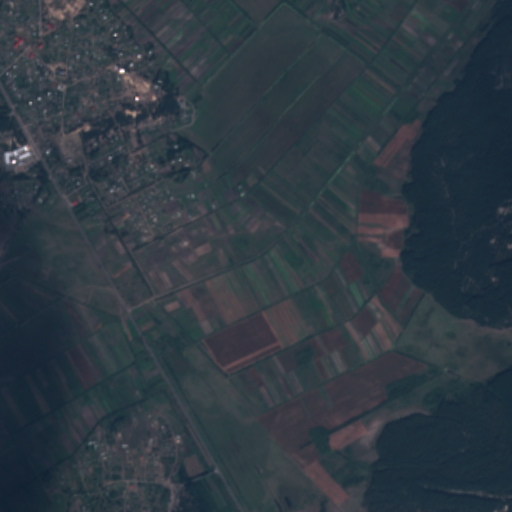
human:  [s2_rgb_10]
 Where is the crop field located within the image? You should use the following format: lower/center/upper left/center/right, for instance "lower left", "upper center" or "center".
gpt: The crop field is located in the upper left of the image.
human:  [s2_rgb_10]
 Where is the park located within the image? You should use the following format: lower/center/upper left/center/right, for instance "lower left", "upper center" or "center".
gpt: The park is located in the upper left of the image.
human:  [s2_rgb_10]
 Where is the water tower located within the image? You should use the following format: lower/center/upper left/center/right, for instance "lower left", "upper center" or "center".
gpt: The water tower is located in the upper left of the image.
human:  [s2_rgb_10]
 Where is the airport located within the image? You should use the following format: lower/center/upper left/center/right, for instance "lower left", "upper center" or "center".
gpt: There is no airport in the image.